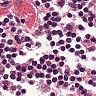
Metastatic tissue present: no